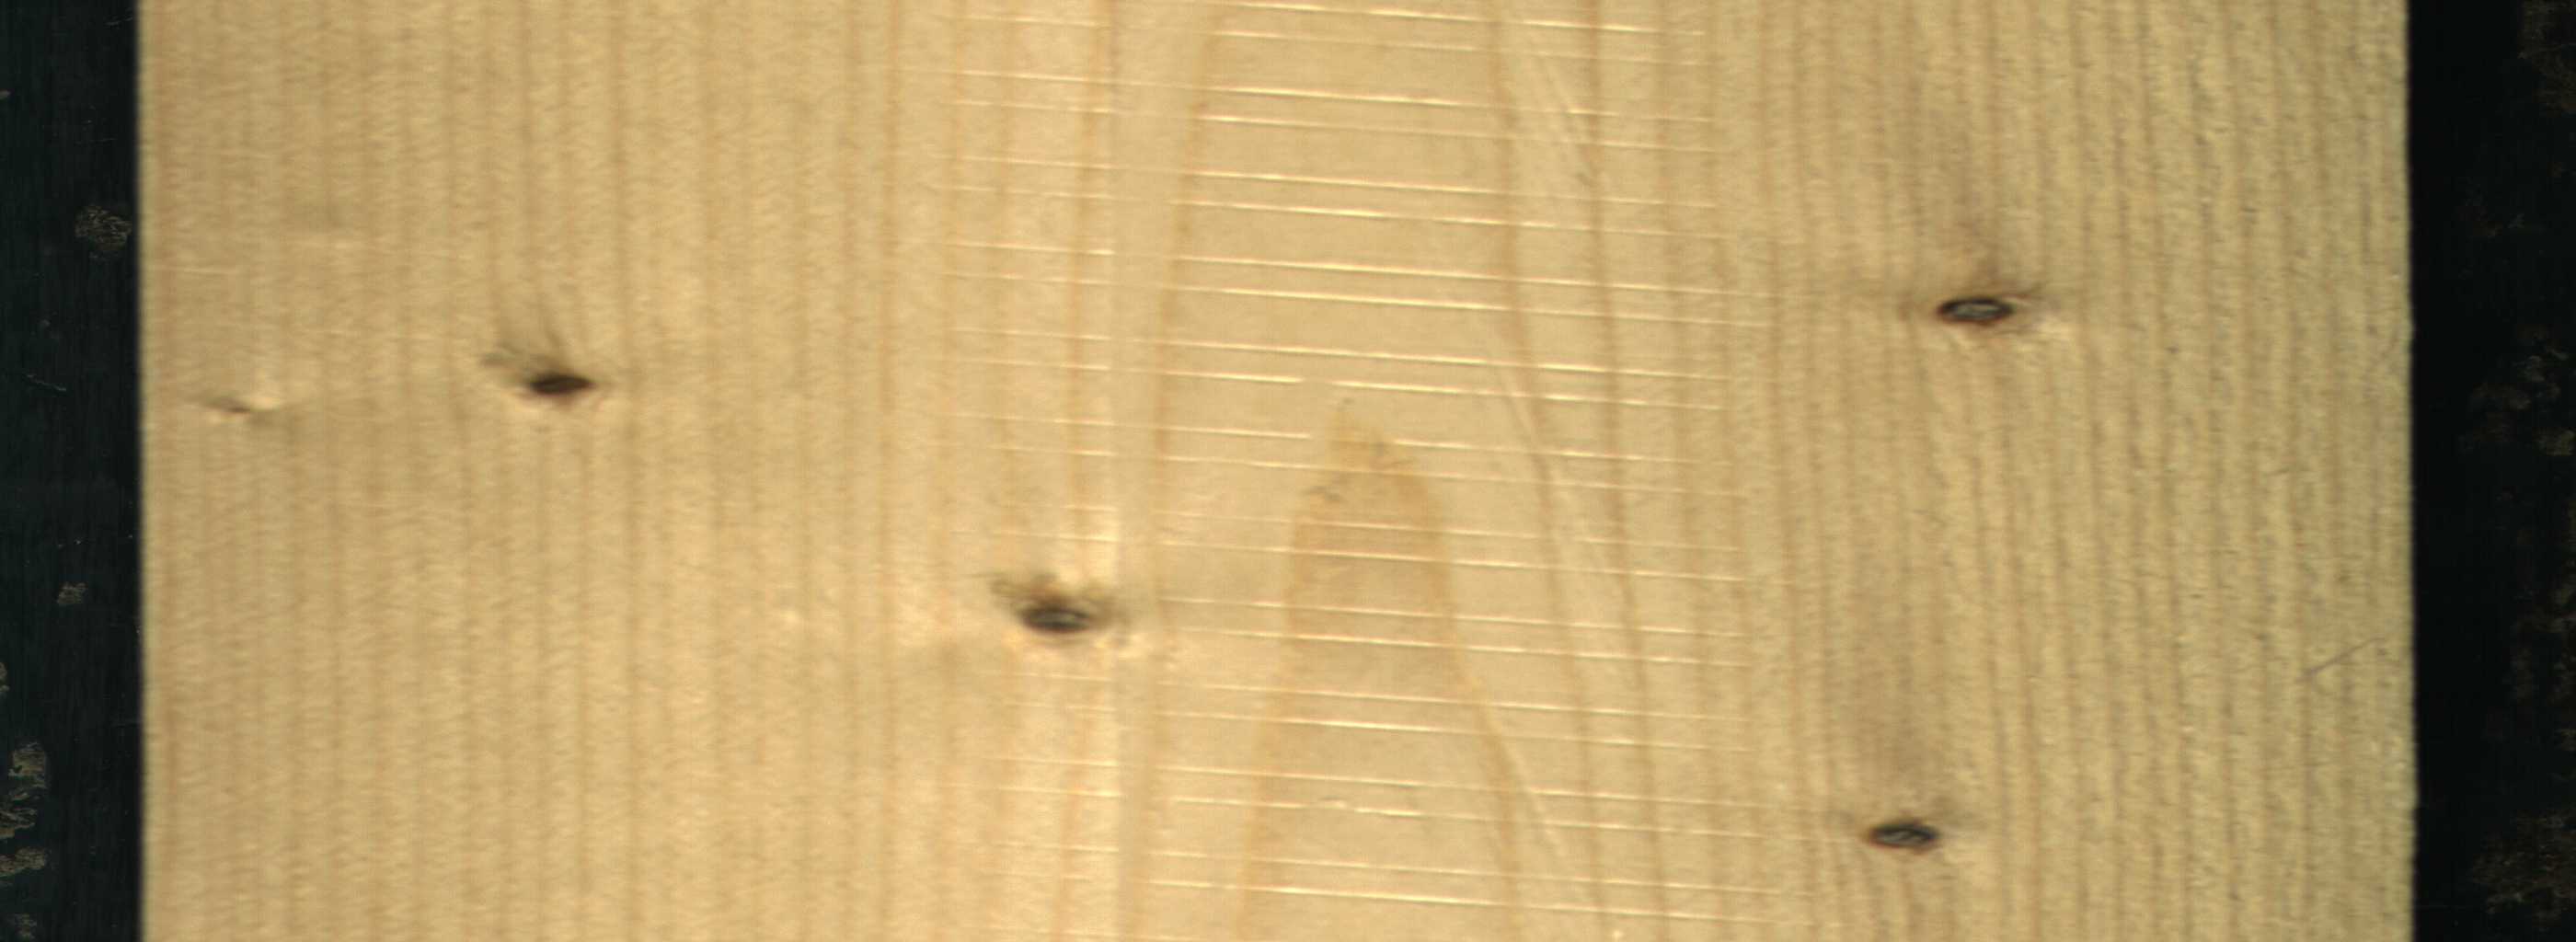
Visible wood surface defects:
Dead_Knot
Dead_Knot
Dead_Knot
Live_Knot